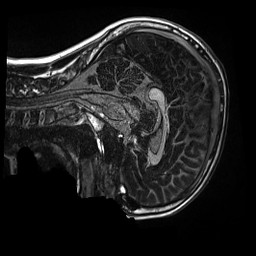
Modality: MP2RAGE
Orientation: sagittal
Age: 11
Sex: male
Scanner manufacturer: siemens
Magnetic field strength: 3 T
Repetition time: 4 s
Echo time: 0.00303 s